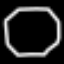
Label: octagon